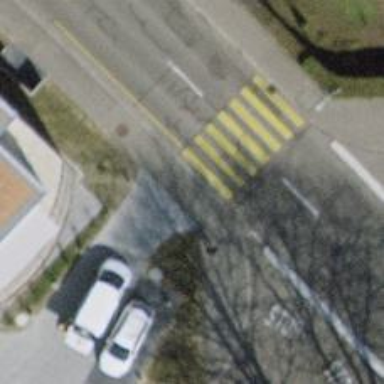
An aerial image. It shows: Sidewalk along the footway.